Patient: sex M, age 43
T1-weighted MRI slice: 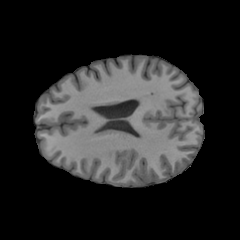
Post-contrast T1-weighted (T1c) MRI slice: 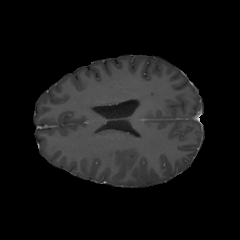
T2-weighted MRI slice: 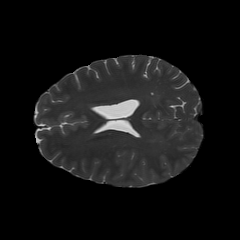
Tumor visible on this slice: no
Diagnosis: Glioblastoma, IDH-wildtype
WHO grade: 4